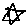
Label: star